Question: I have a bunch of data stored in a MySQL database with a column called 'ip', and each record in the IP table is an IPv4 address that has been INET_ATON'd.
Example:

I'd now like to read out data with a where clause that matches any record such that the IP resolves to something in this range:
10.0.0.0 - 10.0.255.255
Any ideas on how to tackle this?
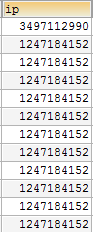
Answer: '''
Select * from table where ip>=inet_Aton('10.0.0.0') and ip<=inet_aton('10.0.255.255')
'''